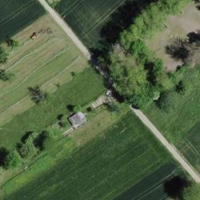
EUNIS habitat code: 25
Species observed at this site:
Chenopodium album